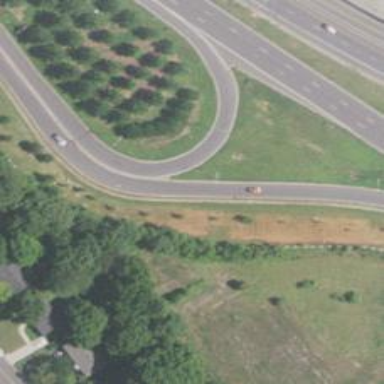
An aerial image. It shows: Trunk link highway.